Question: I have a superview containing two overlapping subviews (one pink and one green). When changing the opacity of the parent view, the subviews show the overlapping section (even though they are fully opaque). How can I make it so the view as a whole fades out, not the individual subviews. I've also tried changing the opacity of the 'CALayer'. Here is a screen:

A full version of the code can be found <URL>.
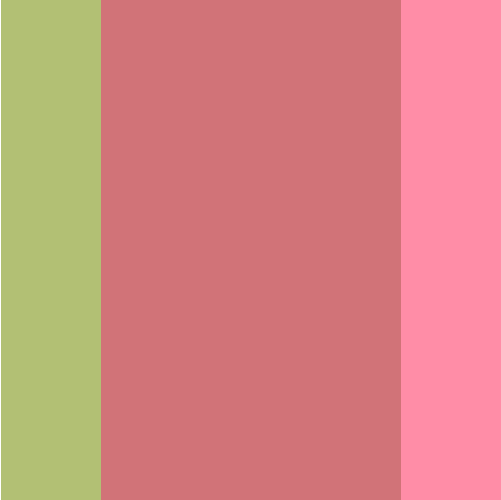
Answer: Your answer can be found here <URL>.
Basically set the UIViewGroupOpacity.